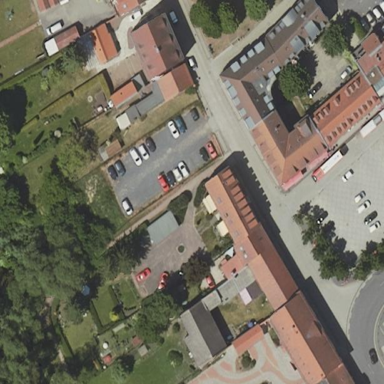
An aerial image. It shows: Parking area with asphalt surface.